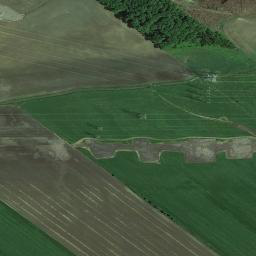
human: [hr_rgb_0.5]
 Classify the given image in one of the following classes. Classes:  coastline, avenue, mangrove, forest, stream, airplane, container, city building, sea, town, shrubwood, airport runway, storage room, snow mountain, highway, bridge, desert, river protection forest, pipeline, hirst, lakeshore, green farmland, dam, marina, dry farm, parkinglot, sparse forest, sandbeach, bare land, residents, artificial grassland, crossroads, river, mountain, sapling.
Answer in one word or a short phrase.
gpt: green farmland